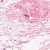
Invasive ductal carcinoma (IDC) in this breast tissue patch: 0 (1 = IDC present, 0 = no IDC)